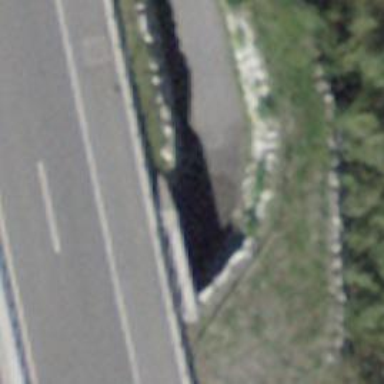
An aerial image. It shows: Tunnel under the road used for service purposes.